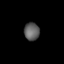
Tissue: lung
Cell type: Endothelial cells
Senescence score: 0.2209
Nuclear area (px): 267
Mean DAPI intensity: 93.461